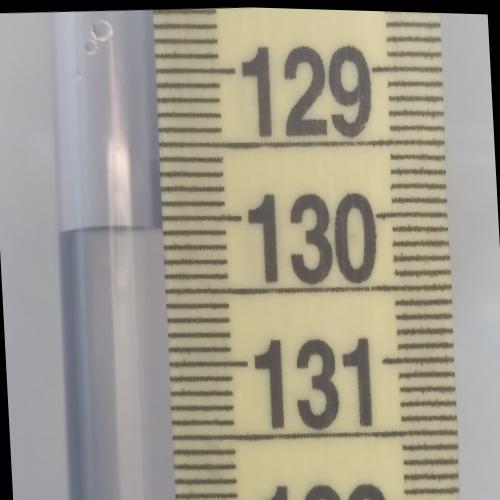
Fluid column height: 130.1 cm